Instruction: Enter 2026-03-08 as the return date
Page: home
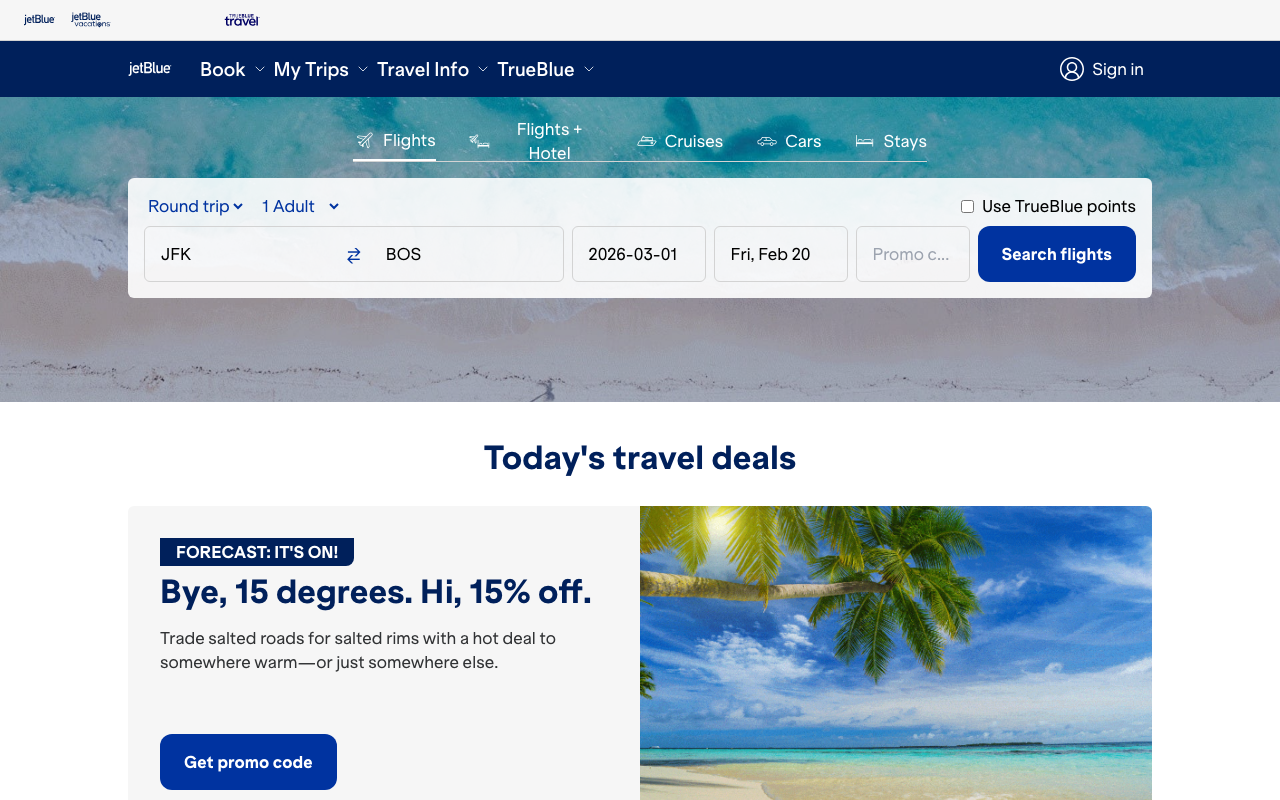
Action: type